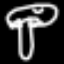
Label: mushroom